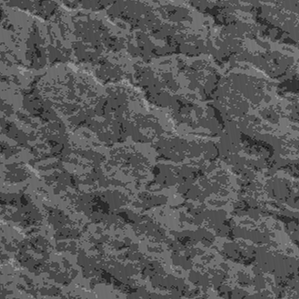
Label: frost